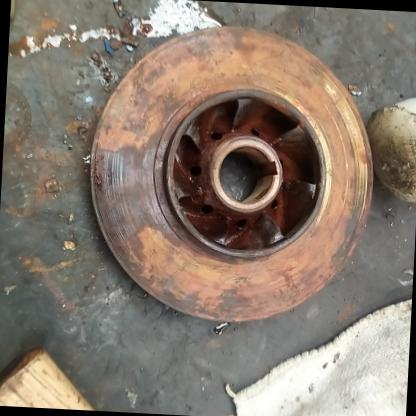
Klasa: inne